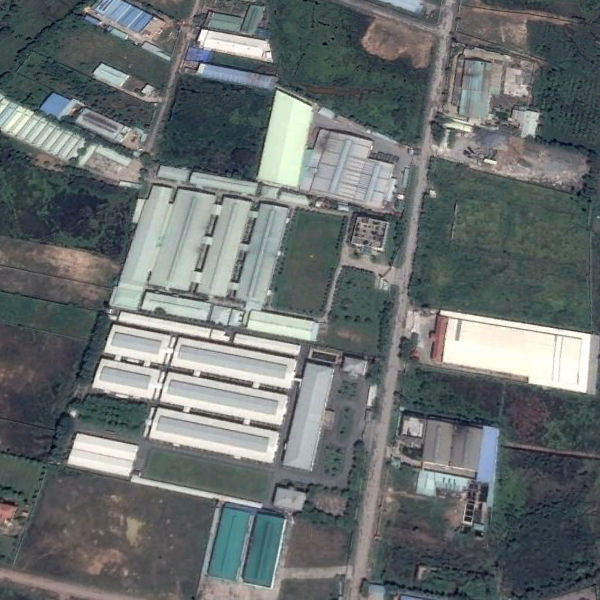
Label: Industrial